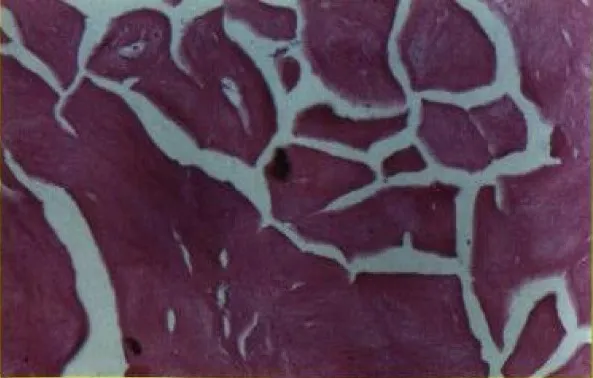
100 x H&E stain showing cystosarcoma phyllodes with area of necrosis.
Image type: pathology (h&e)